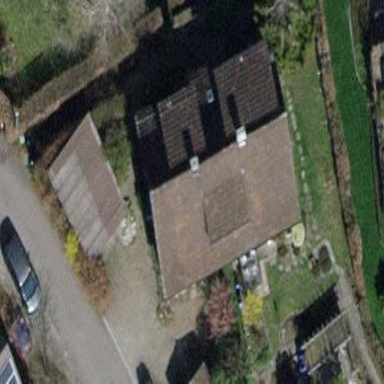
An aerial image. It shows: Terrace building.